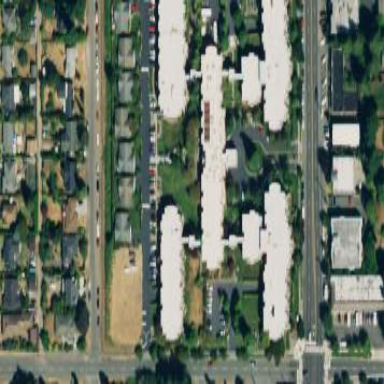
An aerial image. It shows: Residential building.